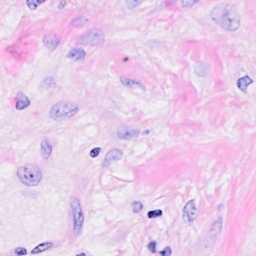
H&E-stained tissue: Breast